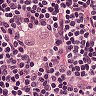
Metastatic tissue present: no